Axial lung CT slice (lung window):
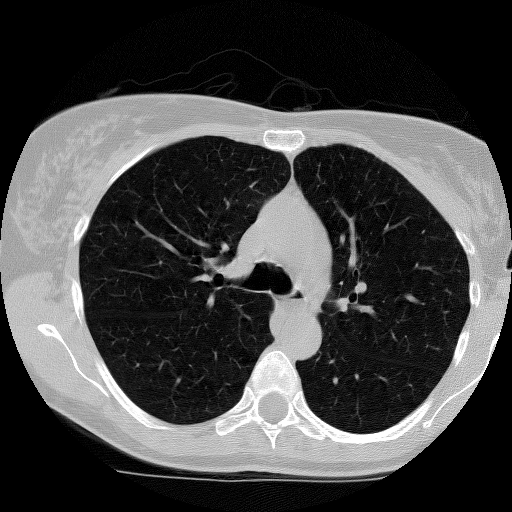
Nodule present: no